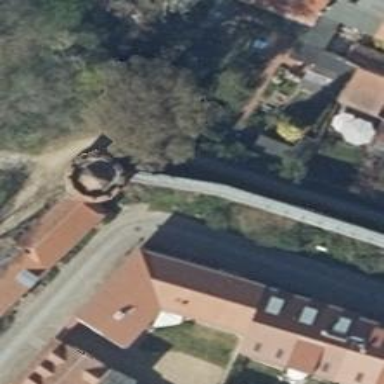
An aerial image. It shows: Ancient city walls.